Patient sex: M
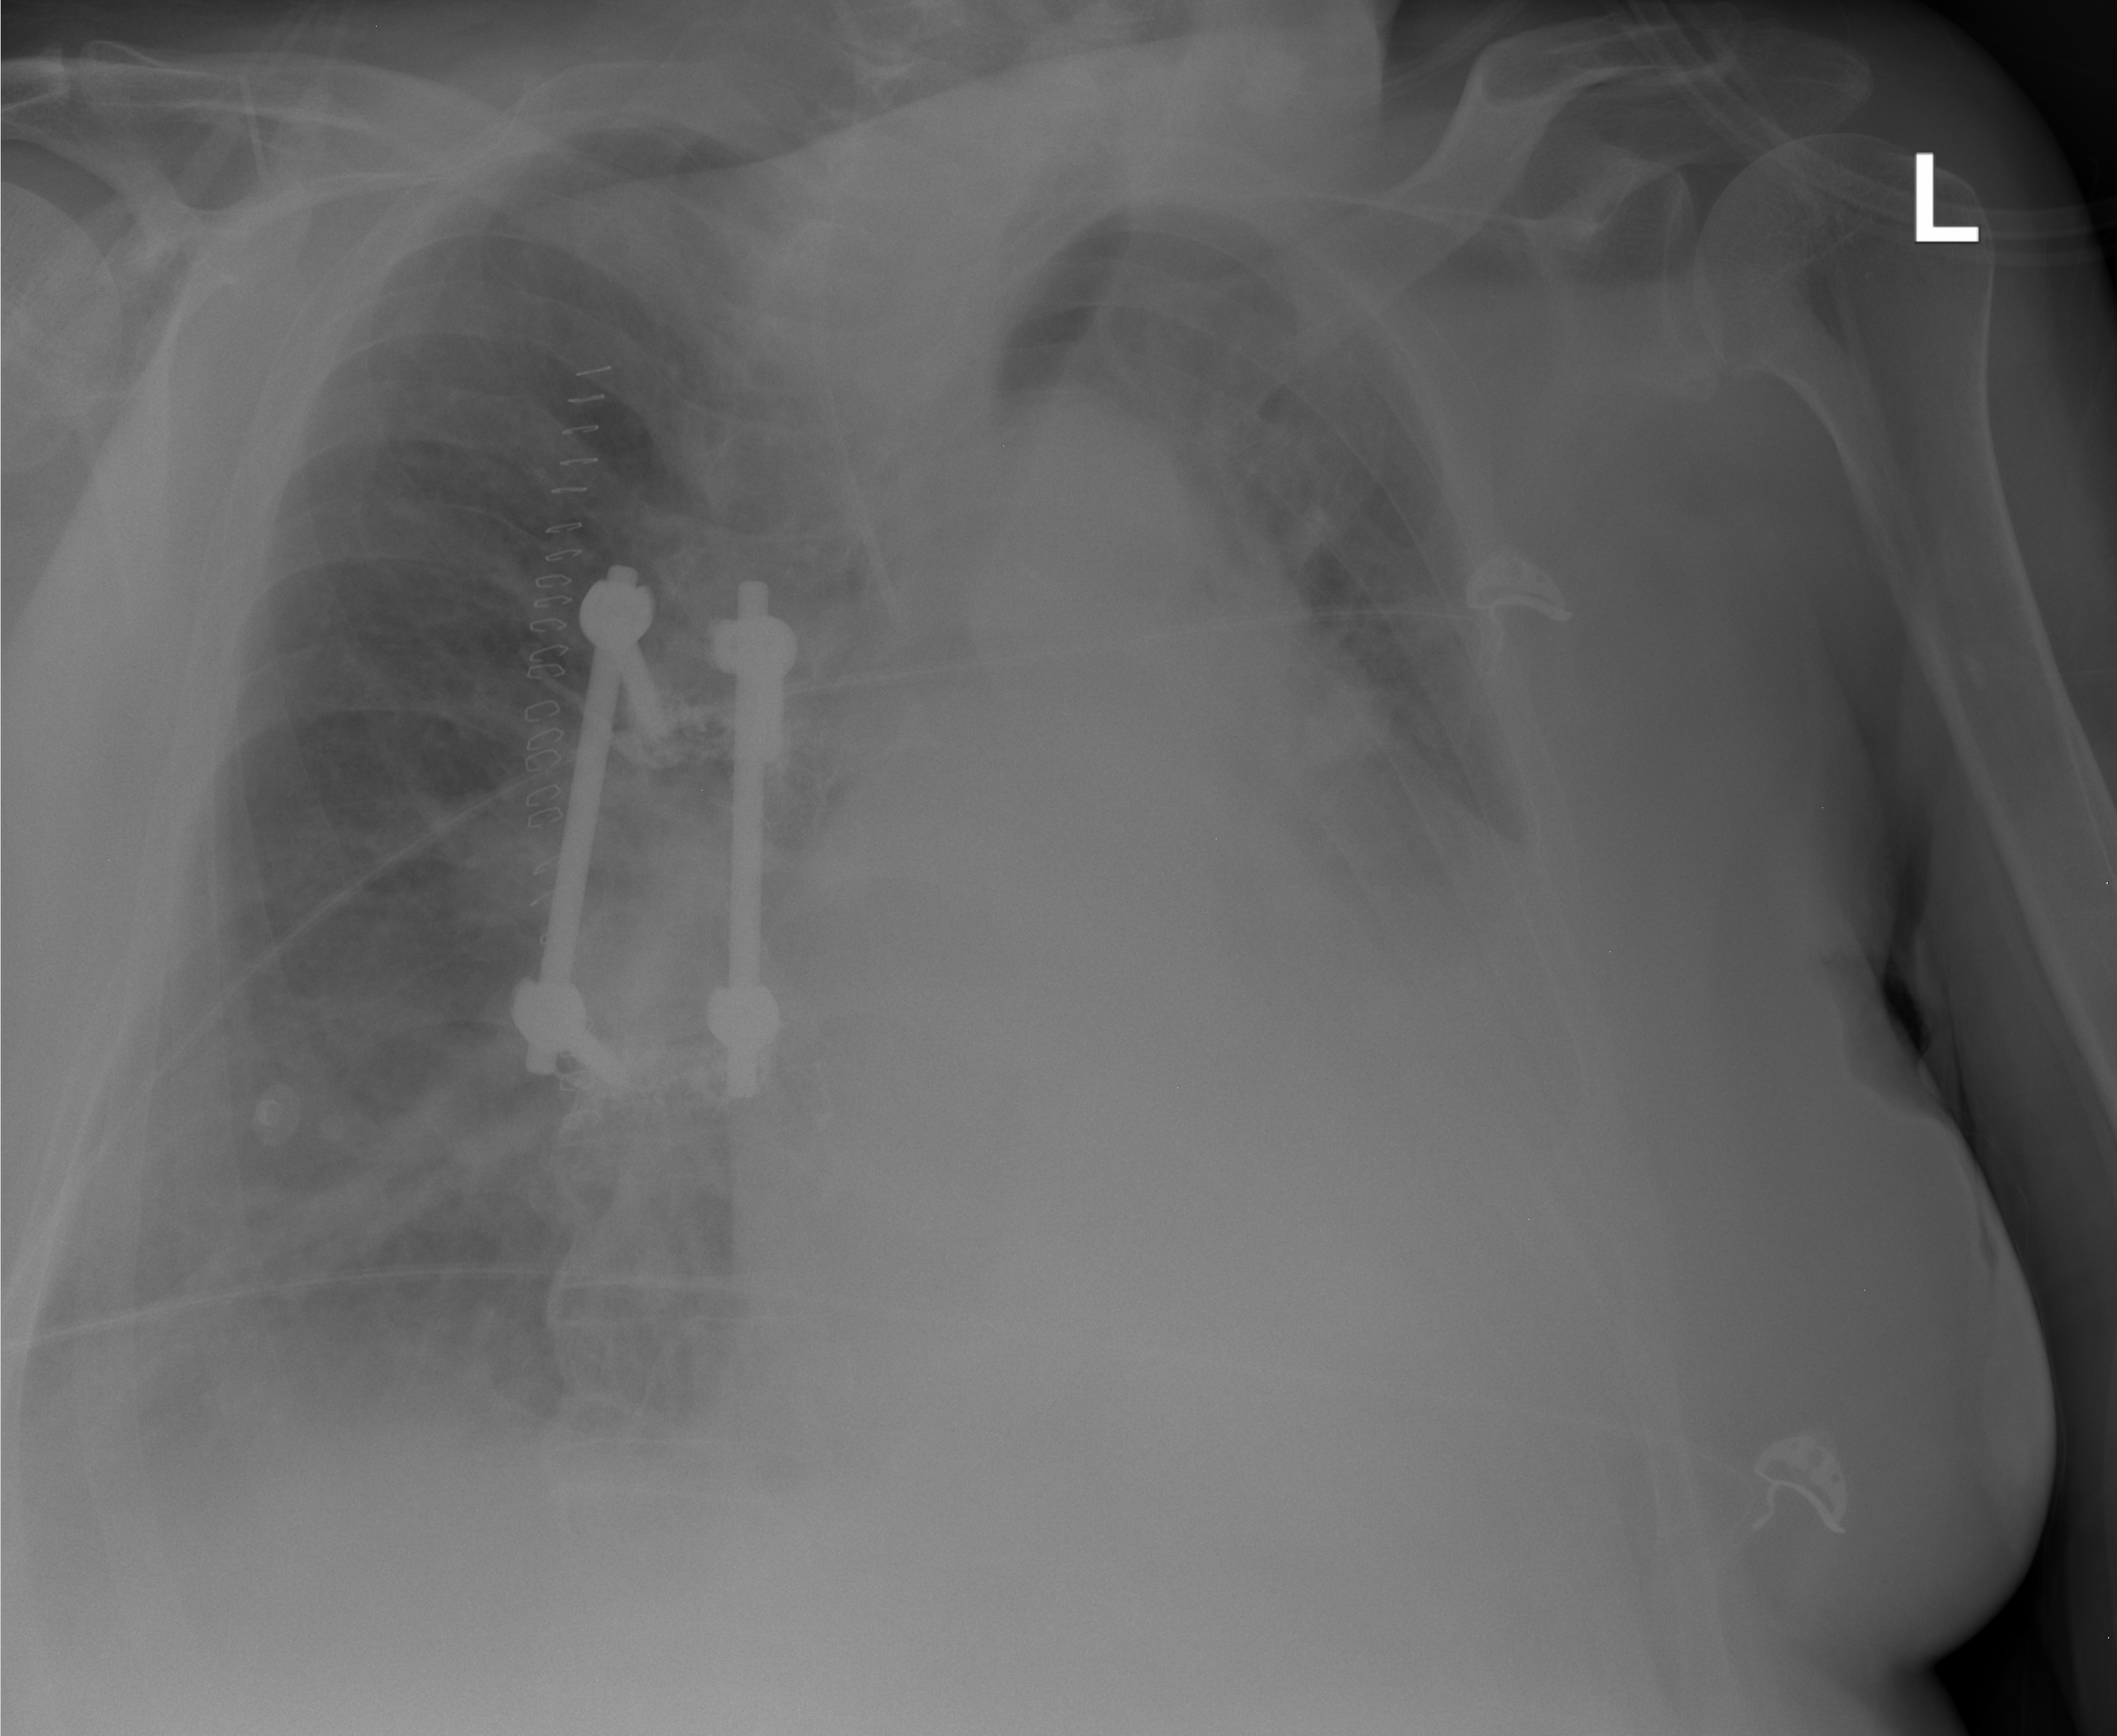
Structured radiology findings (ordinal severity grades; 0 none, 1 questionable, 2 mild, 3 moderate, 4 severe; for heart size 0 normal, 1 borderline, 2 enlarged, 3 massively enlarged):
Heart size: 2
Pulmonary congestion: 3
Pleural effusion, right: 2
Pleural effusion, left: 2
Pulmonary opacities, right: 2
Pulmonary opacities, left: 0
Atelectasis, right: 0
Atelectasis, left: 2